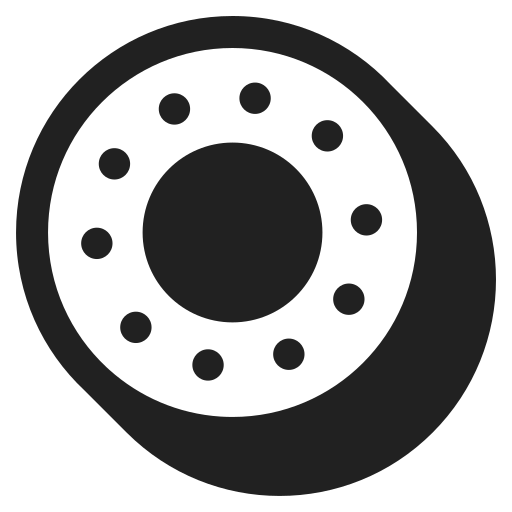
kiwi fruit high contrast